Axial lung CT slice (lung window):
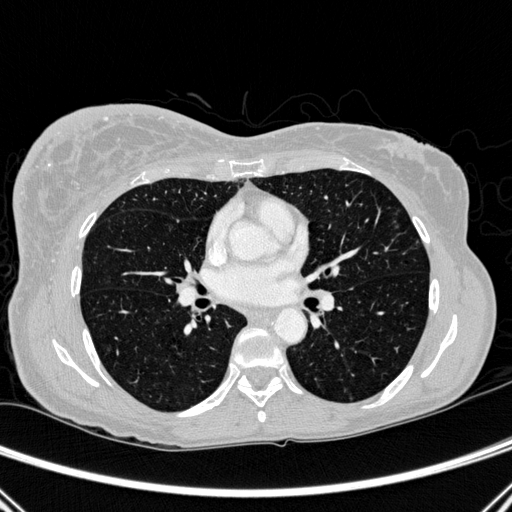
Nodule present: no